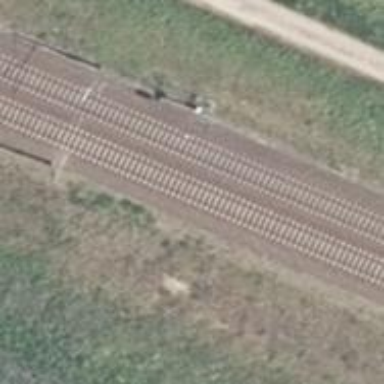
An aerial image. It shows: Railway signal.